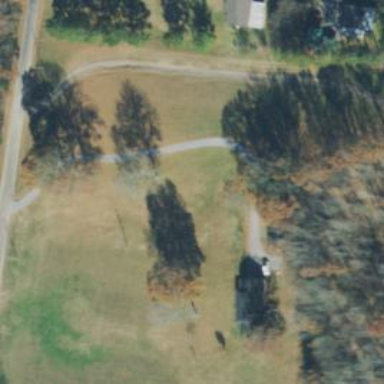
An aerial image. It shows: Driveway.